Question: I have a homework problem that tells me this:

I can't seem to make sense of what d-smooth means. Can someone please help explain it in a more understandable way? Thanks!
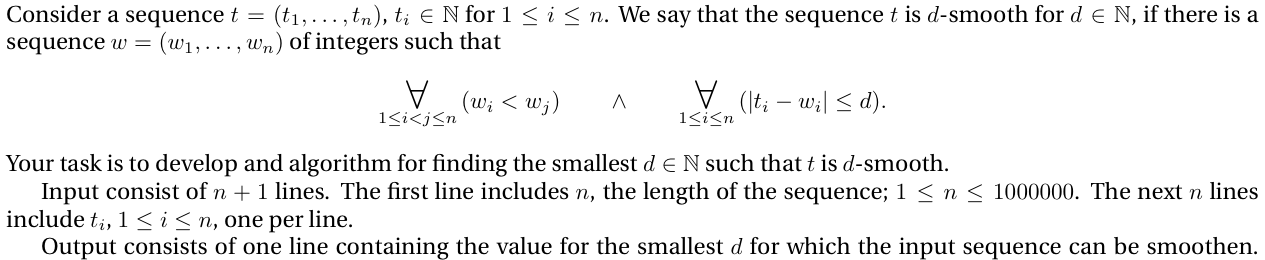
Answer: A sequence is d-smooth if you can increment/decrement each number at most d times to obtain a (strictly) increasing sequence.